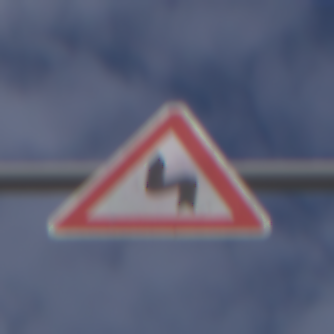
Verkehrszeichen: DoppelkurveZunaechstLinks
Umgebung: Outdoor, Nature
Tageszeit: Midday
Wetter: PartlyCloudy
Licht: Natural
Jahreszeit: NotSpecified
Kontrast: MediumContrast